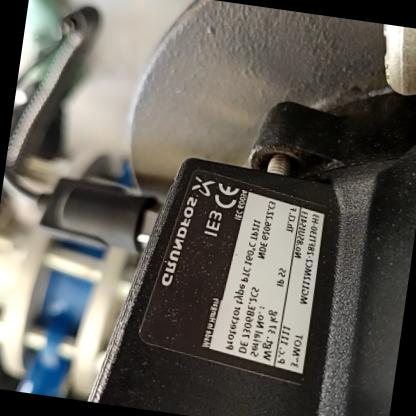
Klasa: tabliczka-znamionowa